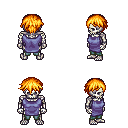
a pixel art fantasy rpg character, male body template, skeleton, chain tabard jacket, teal pants, light blonde short bangs hairstyle, four views (front, back, left, right), 2x2 character sprite sheet, small pixel art, hard edges, no anti-aliasing